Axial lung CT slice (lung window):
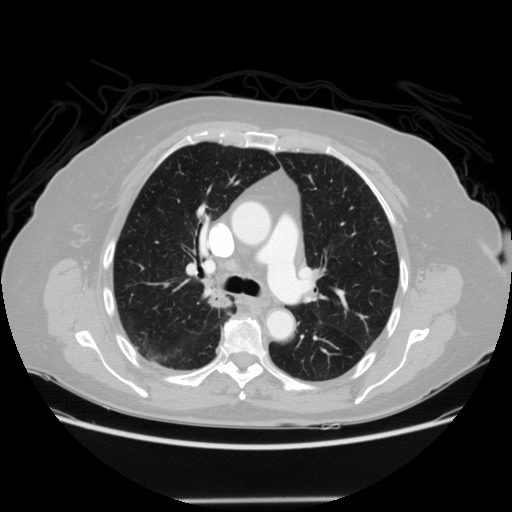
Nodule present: no